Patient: sex M, age 57
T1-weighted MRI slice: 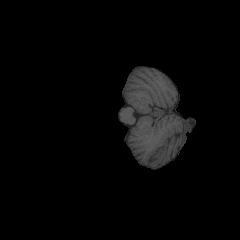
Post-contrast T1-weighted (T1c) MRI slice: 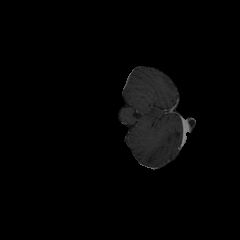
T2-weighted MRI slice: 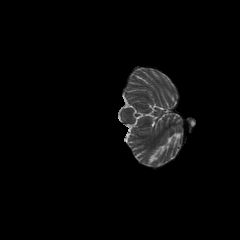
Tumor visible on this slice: no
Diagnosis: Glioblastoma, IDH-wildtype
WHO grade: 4